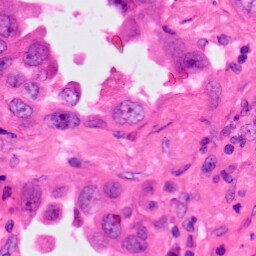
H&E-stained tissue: Lung